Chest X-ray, PA view. Patient: 56 years old, sex F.
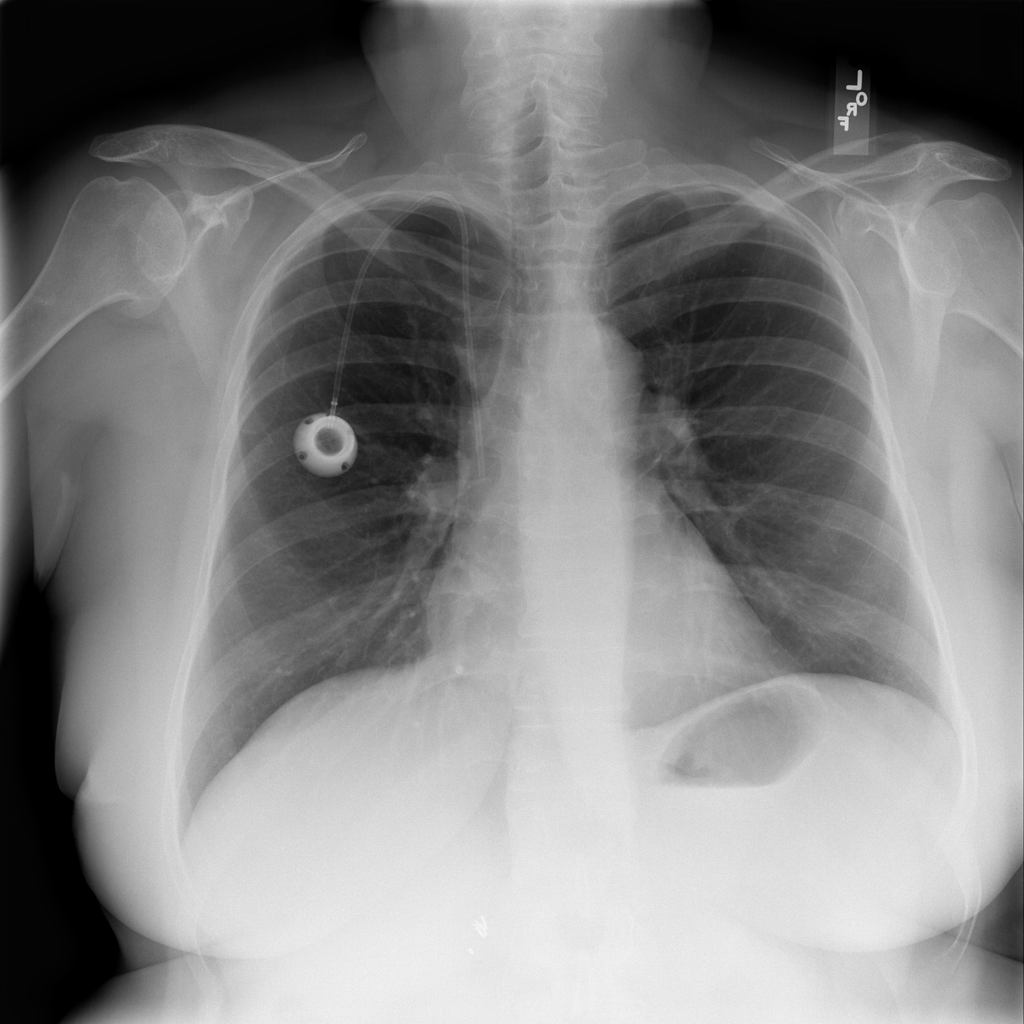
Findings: No Finding